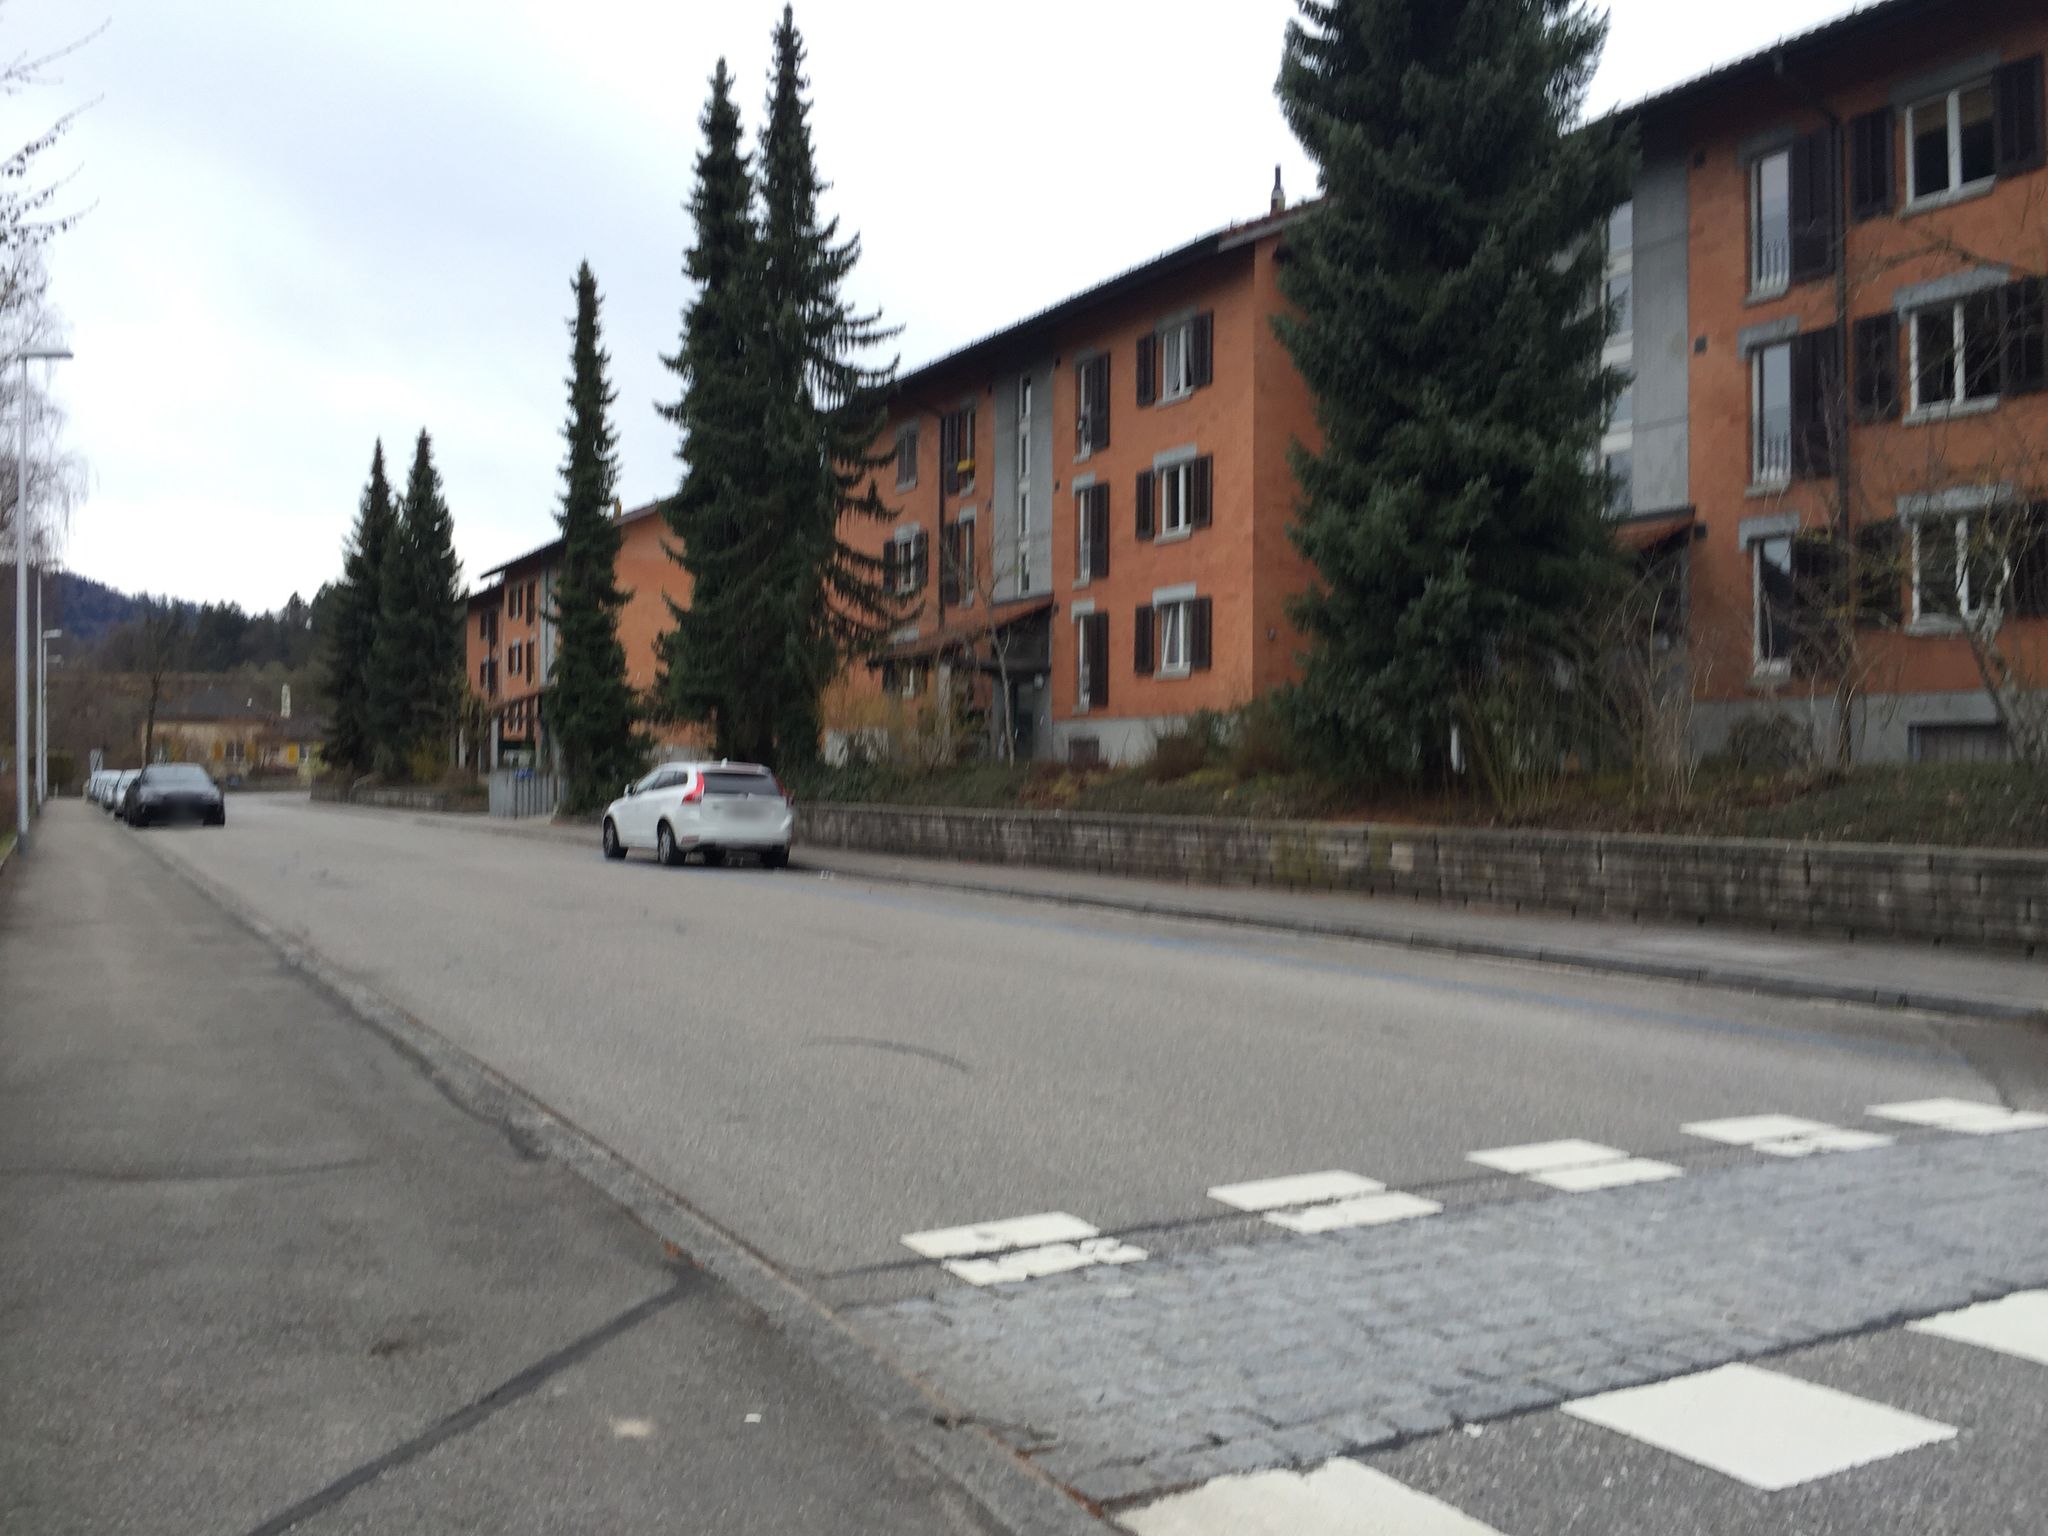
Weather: cloudy
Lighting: day
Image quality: good
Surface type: walking surface
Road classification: residential
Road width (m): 7.0
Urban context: urban centre
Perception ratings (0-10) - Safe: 5.14, Lively: 5.39, Beautiful: 7.7, Boring: 2.21, Depressing: 3.5, Wealthy: 6.03